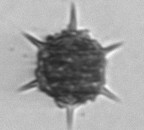
Label: Dictyocha